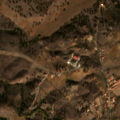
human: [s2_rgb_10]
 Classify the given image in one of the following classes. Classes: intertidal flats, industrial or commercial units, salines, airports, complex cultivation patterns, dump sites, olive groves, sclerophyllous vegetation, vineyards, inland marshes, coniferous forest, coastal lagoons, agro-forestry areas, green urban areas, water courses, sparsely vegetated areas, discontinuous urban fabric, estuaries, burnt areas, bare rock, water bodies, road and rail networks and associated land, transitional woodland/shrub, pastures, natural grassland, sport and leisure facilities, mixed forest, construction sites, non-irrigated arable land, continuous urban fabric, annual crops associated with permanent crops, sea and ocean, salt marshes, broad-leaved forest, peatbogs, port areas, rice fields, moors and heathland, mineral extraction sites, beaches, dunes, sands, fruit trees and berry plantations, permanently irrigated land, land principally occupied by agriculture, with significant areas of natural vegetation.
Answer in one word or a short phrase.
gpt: olive groves, pastures, annual crops associated with permanent crops, agro-forestry areas